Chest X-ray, PA view. Patient: 59 years old, sex F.
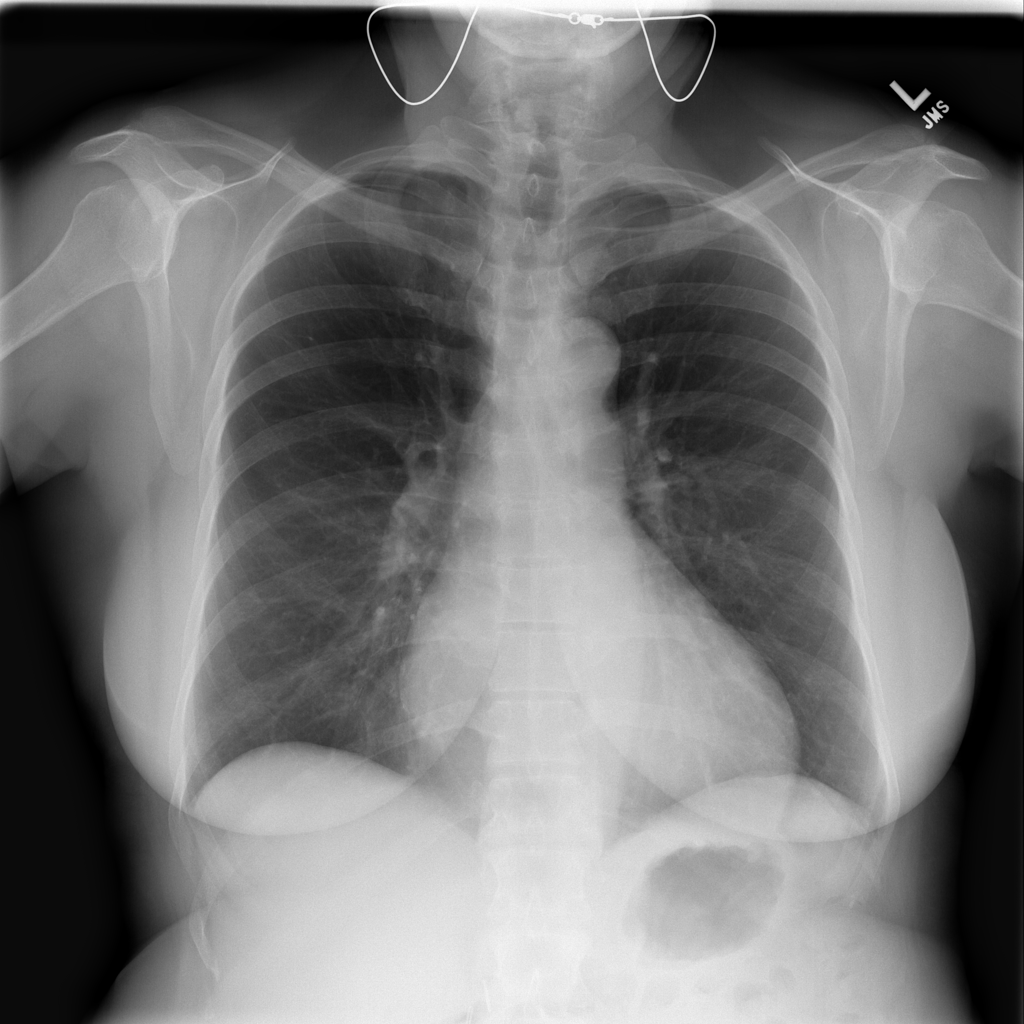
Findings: No Finding